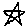
Label: star